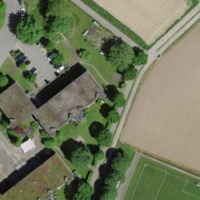
EUNIS habitat code: 54
Species observed at this site:
Carpinus betulus